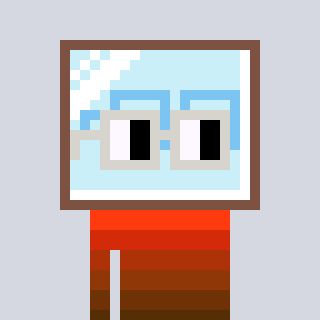
a pixel art character with square light gray glasses, a mirror-shaped head and a grayscale-colored body on a cool background